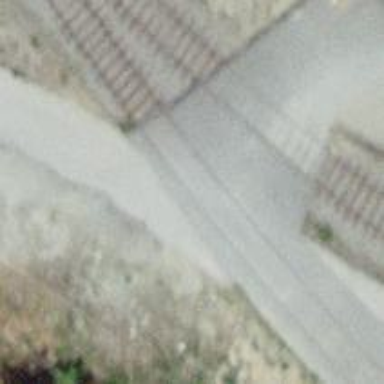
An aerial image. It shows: Railway level crossing.